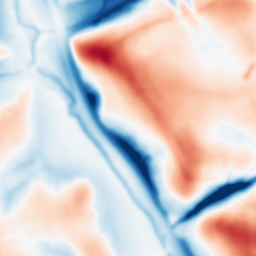
Category: multiscale
Decomposition family: dog
Decomposition parameters: sigma_low: 2
sigma_high: 20
Upsampling method: bspline
Upsampling parameters: scale: 4
Upsampling scale: 4